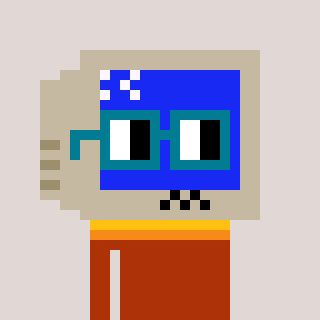
a pixel art character with square dark green glasses, a old monitor-shaped head and a hotbrown-colored body on a warm background